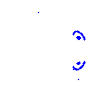
Particle: pion